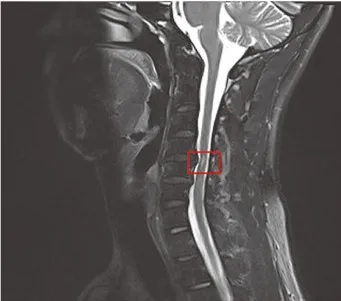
Total spine magnetic resonance image(MRI) revealed long strip T2 high signal in the left part of the cervical medulla at the level of the 4/5 intervertebral space on sagittal position.
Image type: radiology (mri)